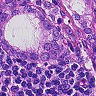
Metastatic tissue present: yes